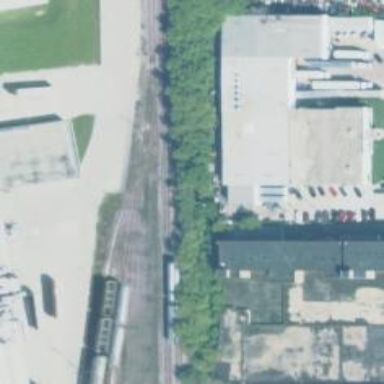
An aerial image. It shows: Railway siding with rails.